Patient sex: F
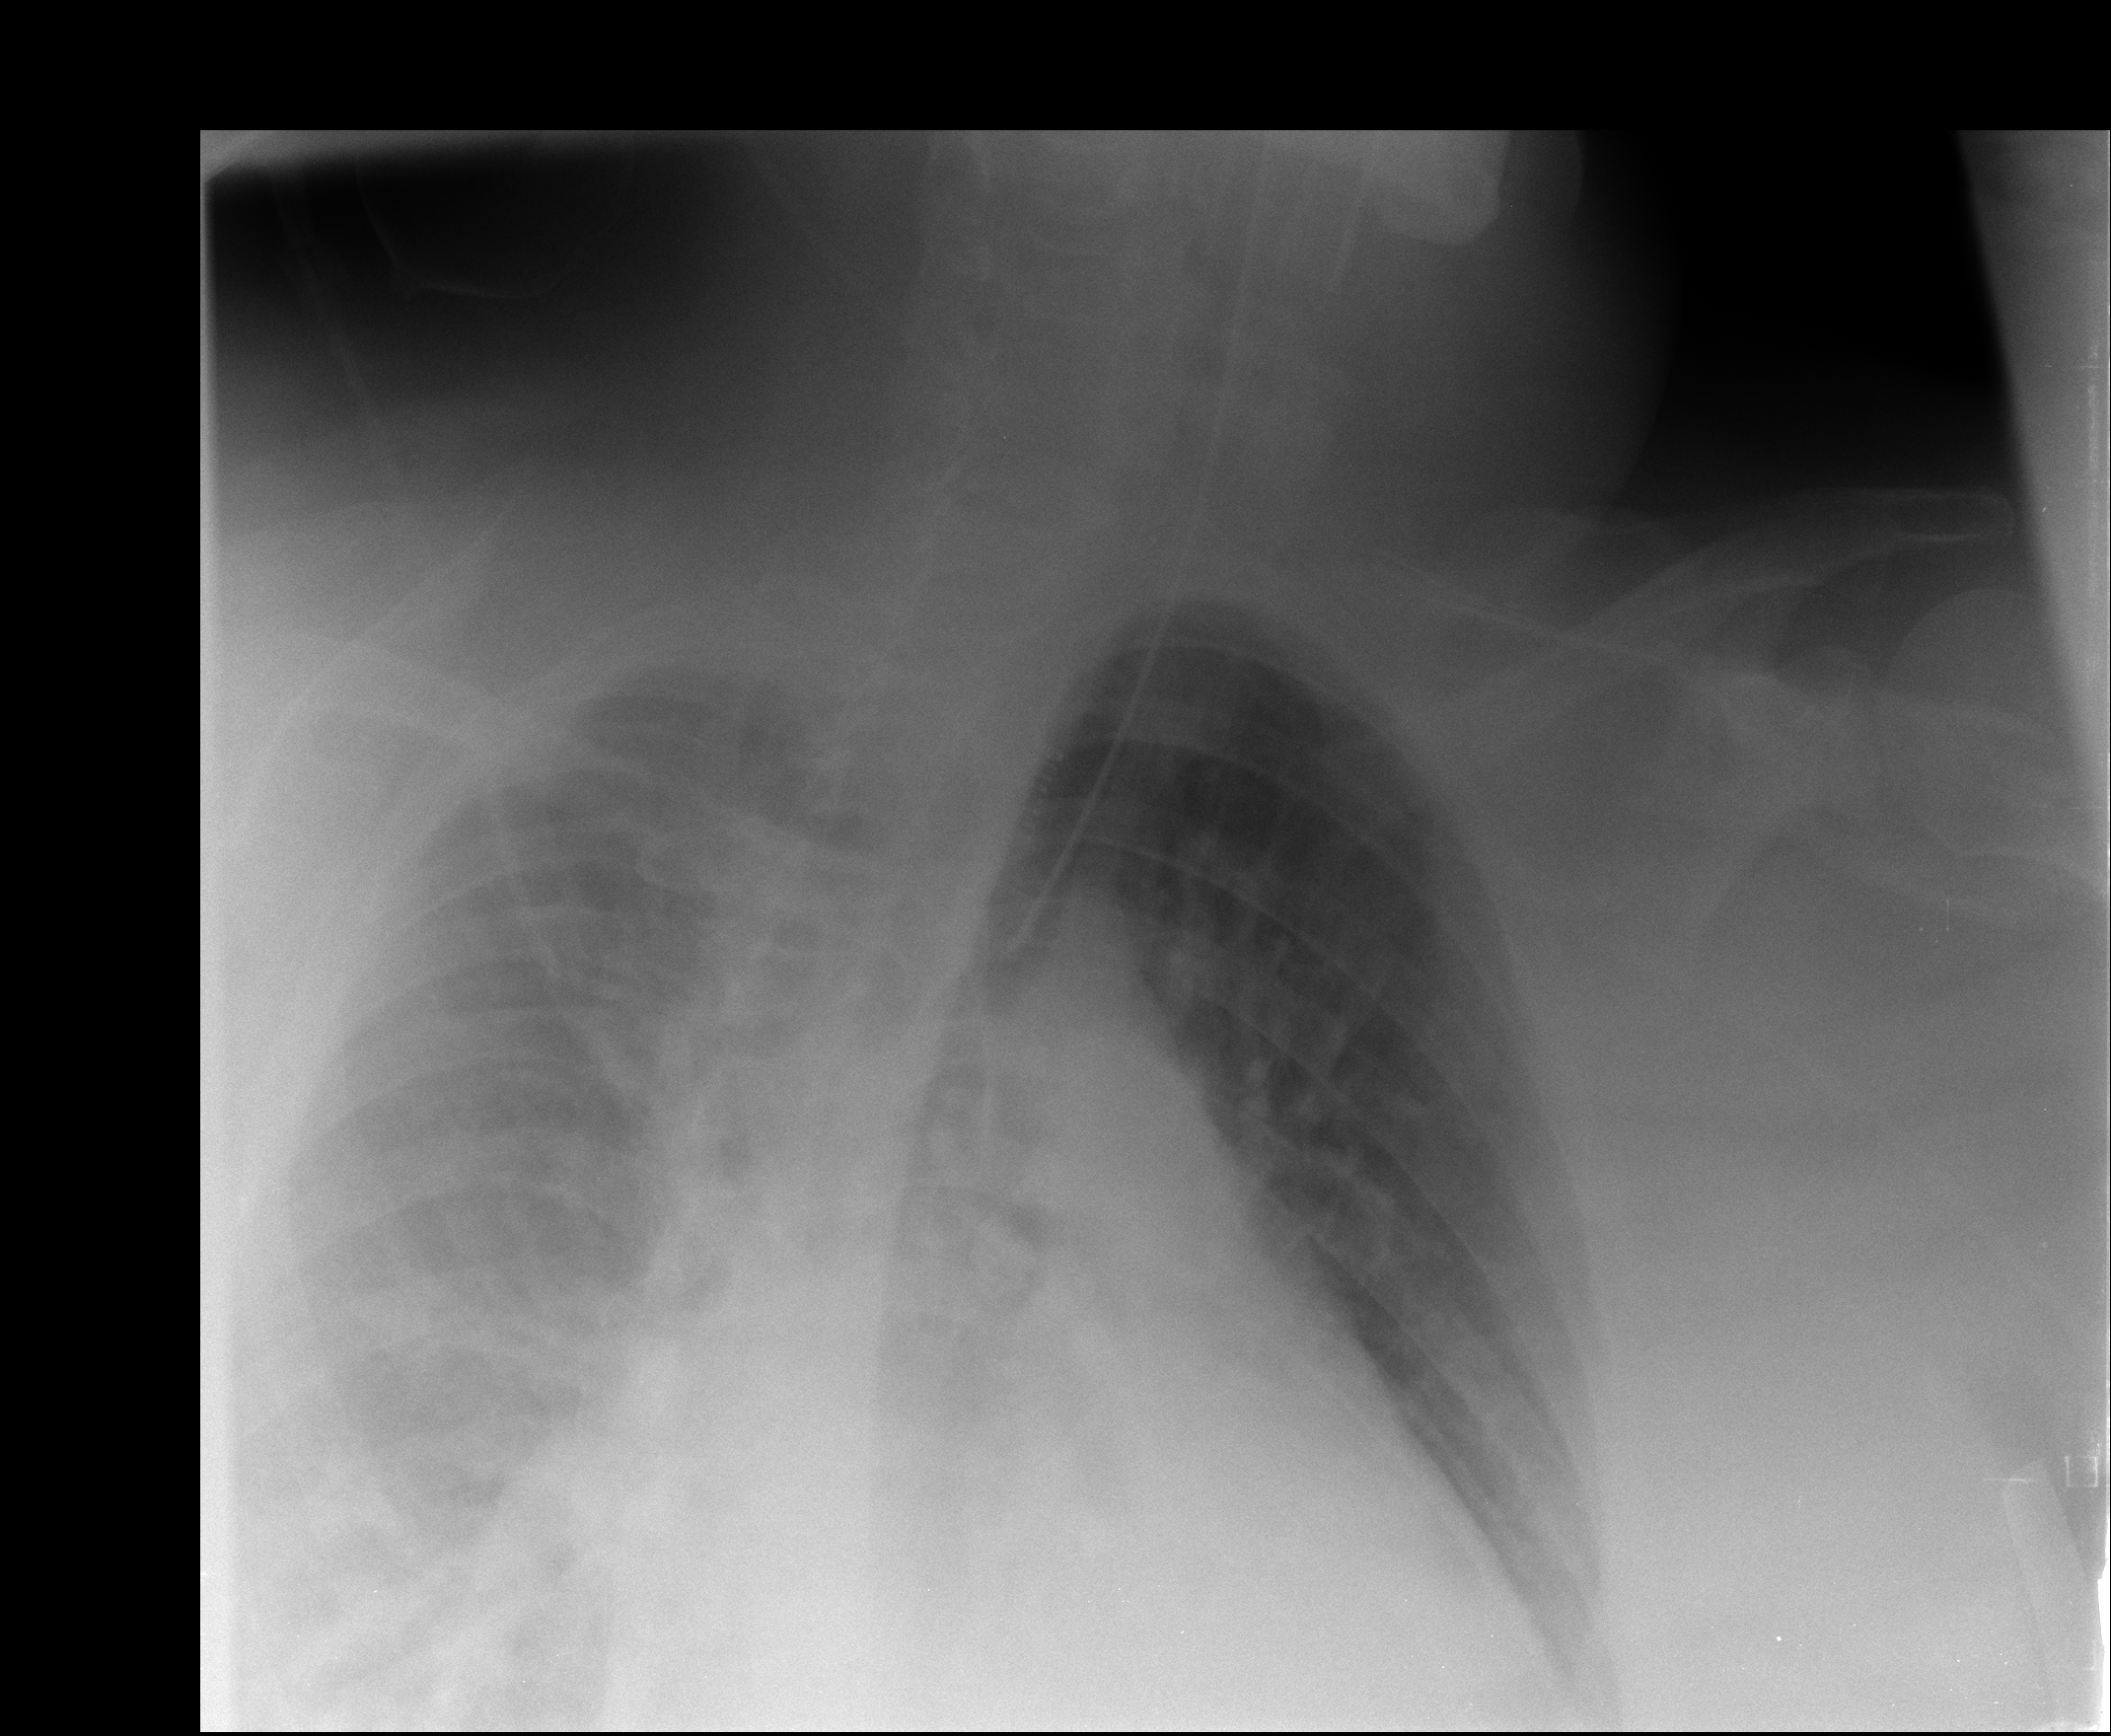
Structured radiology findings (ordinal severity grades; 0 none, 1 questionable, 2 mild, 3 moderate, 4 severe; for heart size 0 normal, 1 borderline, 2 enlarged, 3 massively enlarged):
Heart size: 2
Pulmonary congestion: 0
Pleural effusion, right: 2
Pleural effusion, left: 0
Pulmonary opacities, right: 3
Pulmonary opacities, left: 2
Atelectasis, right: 3
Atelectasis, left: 2